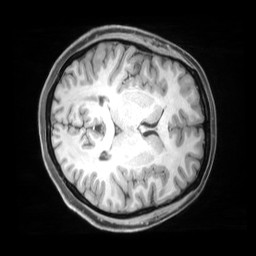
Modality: T1w
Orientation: axial
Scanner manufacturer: siemens
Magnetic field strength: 3 T
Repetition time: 2.53 s
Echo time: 0.00169 s